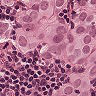
Metastatic tissue present: yes